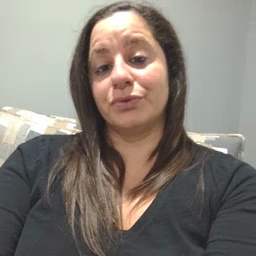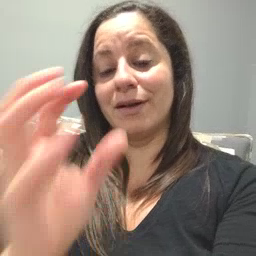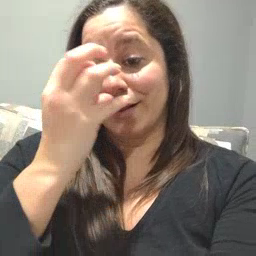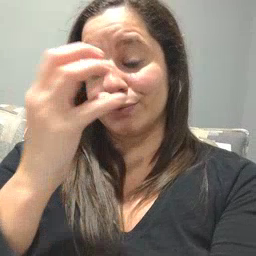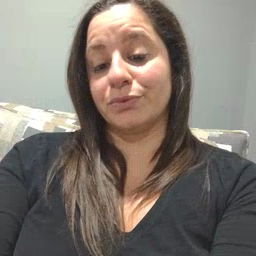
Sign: clown